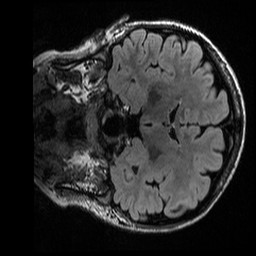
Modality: T2w
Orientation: coronal
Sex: female
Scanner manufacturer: ge
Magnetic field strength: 3 T
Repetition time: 6 s
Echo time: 0.1256 s